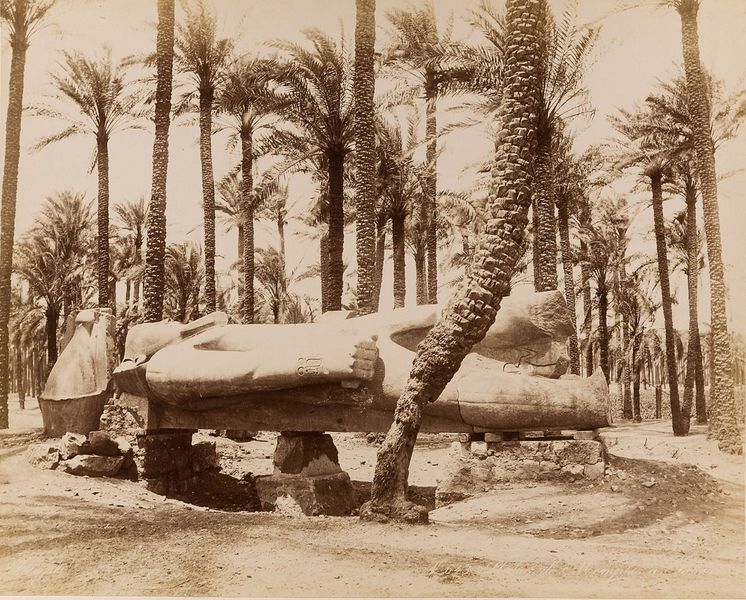
Titel: No. 643 Statúe de Memphis á Sakkarah
Künstler: George Zangaki
Standort: Hamburg
Institution: Museum für Kunst und Gewerbe Hamburg
Schlagwörter: skulptur, bilder, palme, plastik, foto, fotografie, photographie, religion, photo, statuen, albumin, bildhauerkunst, koloss, lichtbild, reisefotografie, historische, ramses, schwarzweißpositivverfahren, silbersalzverfahren, schwarzweißfotografie, gebäude, örtlichkeit, straße, stätte, reisephotographie, albuminpapier, kultgegenstände, arecaceae, palmae